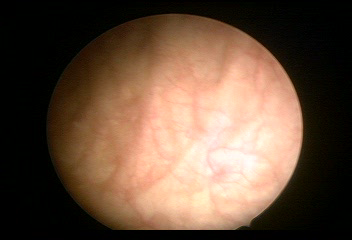
Modality: WLC
Class: Normal mucosa
Bladder cancer association: No